Interaction volume radius: 10 \u00c5
Interaction volume height: 10 \u00c5
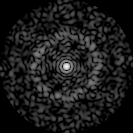
Disorder parameter: 0.8737